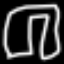
Label: pants